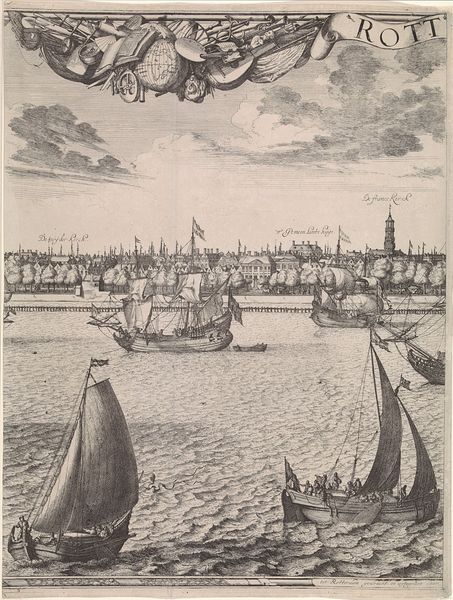
Titel: Panorama van Rotterdam
Künstler: Joost van Geel
Standort: Amsterdam
Institution: Rijksmuseum
Schlagwörter: church, men, white, black, gray, grey, print, wooden, wood, sad, cloud, clouds, sky, boat, lake, ocean, sea, ship, water, waves, horizon, tower, trees, river, drawing, black and white, etching, boats, mast, sail, sailors, wind, flag, bridge, town, banners, city, flags, mansion, map, harbor, ships, cityscape, dutch, globe, port, sailing, sails, tan, world, wheel, guitar, banner, vista, lute, skyline, ripples, sailboats, dock, merchants, wharf, masts, sailing ship, vintage, technique, label, fleet, galleon, pennants, musical instruments, dinghy, rotterdam, rudders, singhy, spolia, shipps, rott, galley, wharves